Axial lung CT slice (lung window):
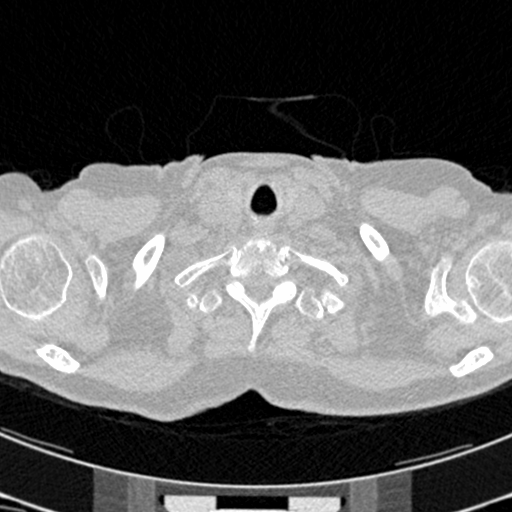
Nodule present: no